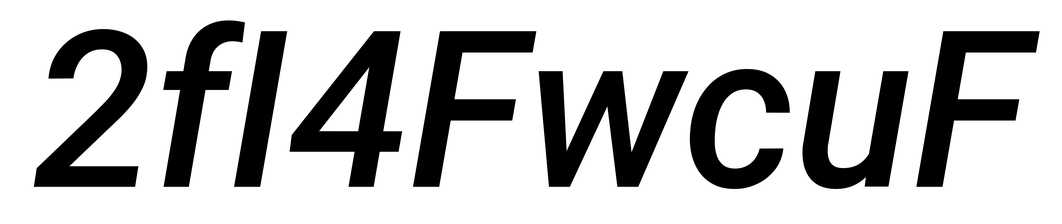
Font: Roboto-Italic_Medium_Italic